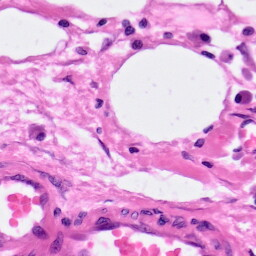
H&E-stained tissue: Pancreatic